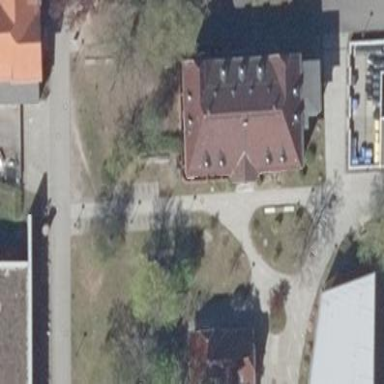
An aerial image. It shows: University building with gabled roof made of roof tiles.